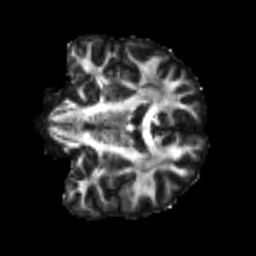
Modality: FA
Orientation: coronal
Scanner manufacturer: siemens
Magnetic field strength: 3 T
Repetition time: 4 s
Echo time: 0.0594 s